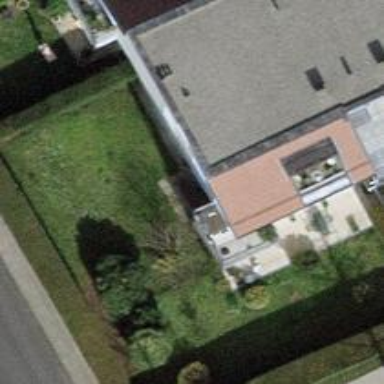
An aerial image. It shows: Garden surrounded by fence.